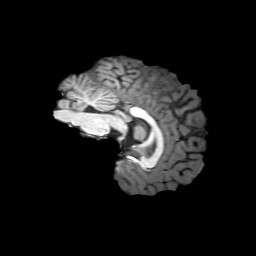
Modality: T1w
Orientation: sagittal
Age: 35
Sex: male
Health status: ill